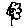
Label: flower